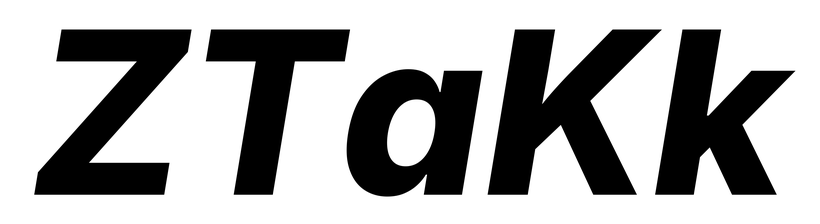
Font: Inter-Italic_ExtraBold_Italic